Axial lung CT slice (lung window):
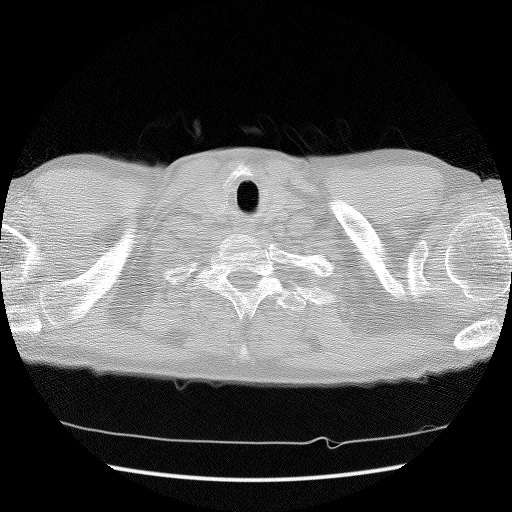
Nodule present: no